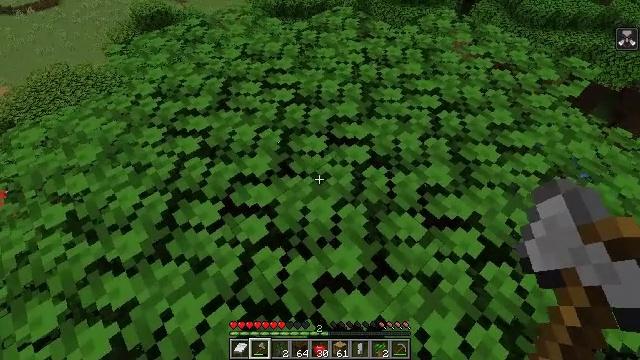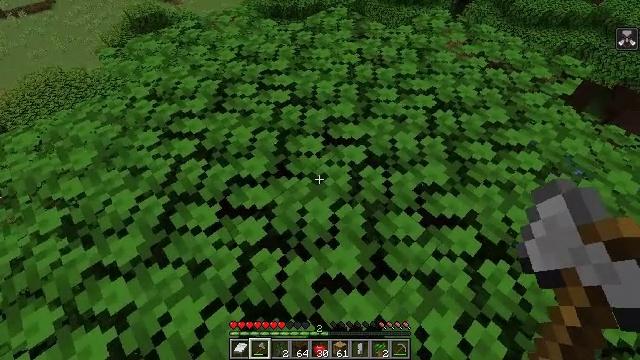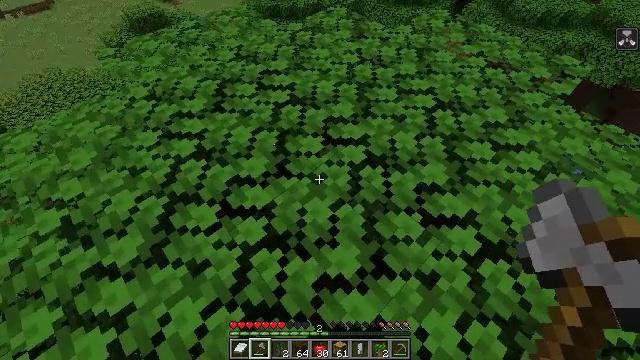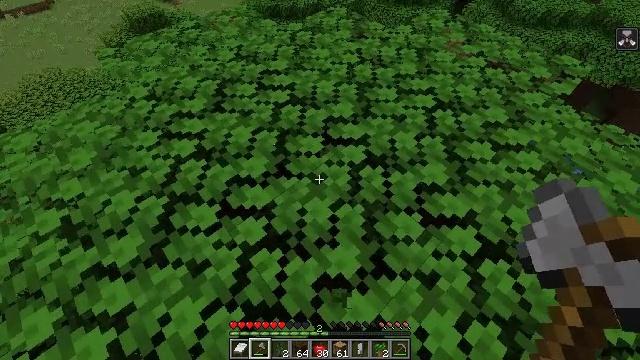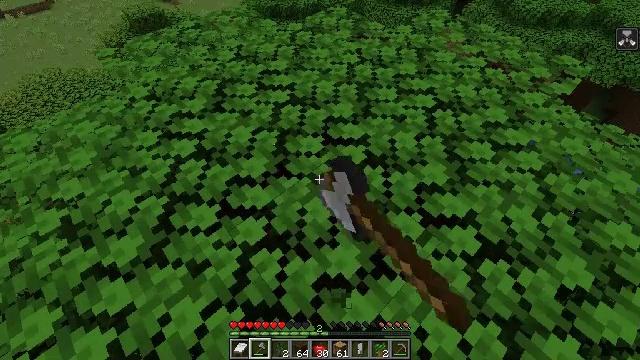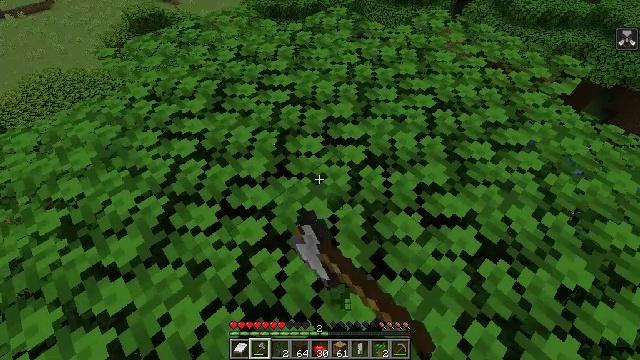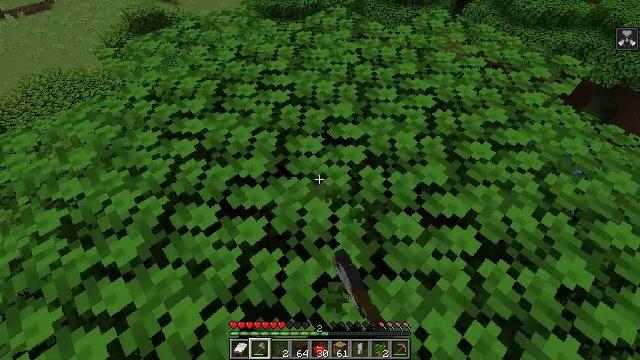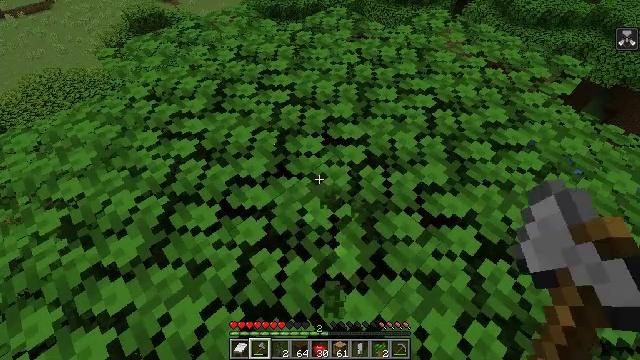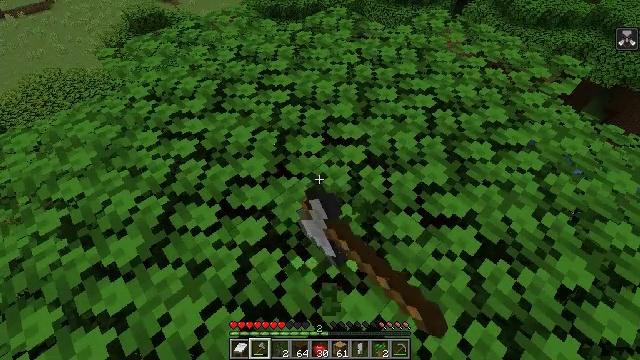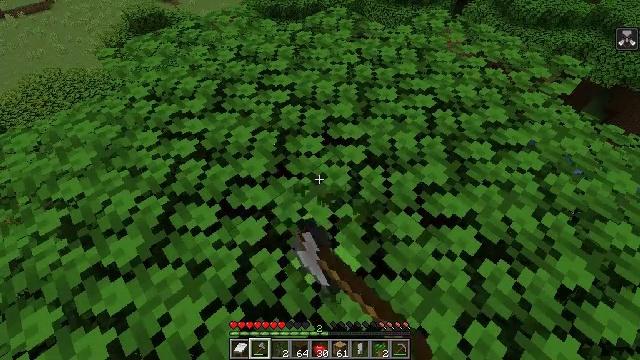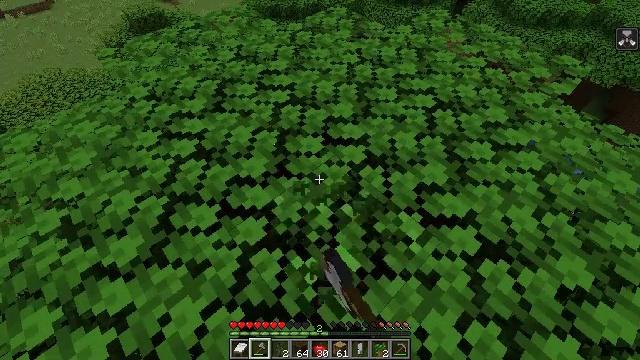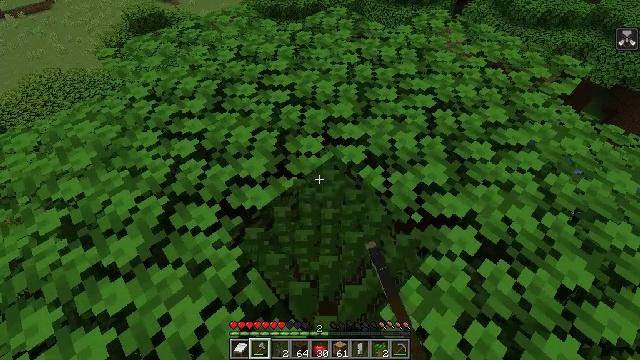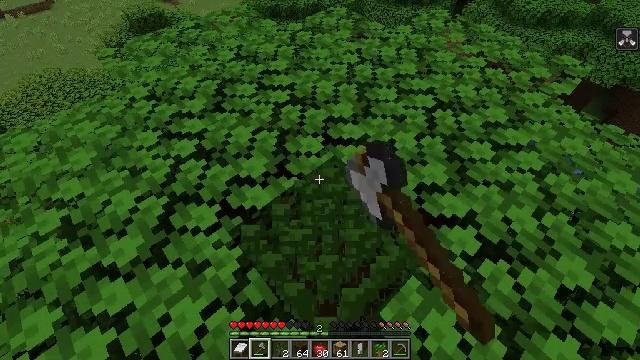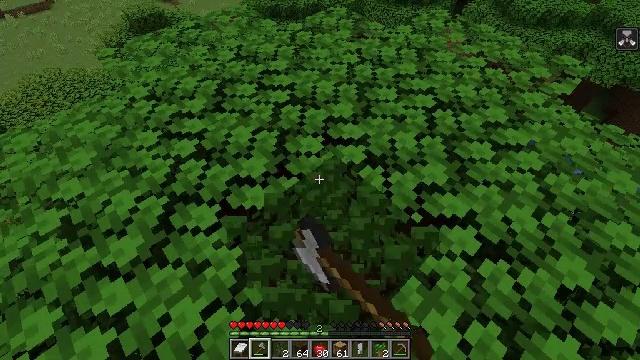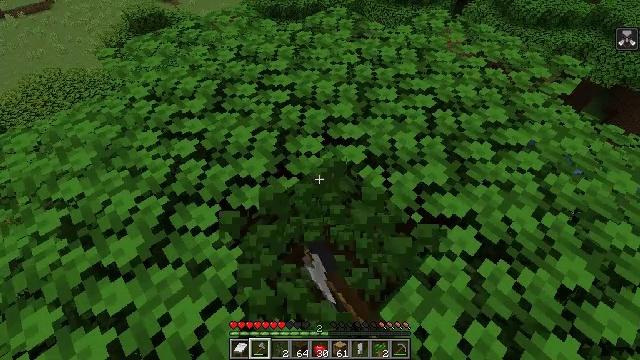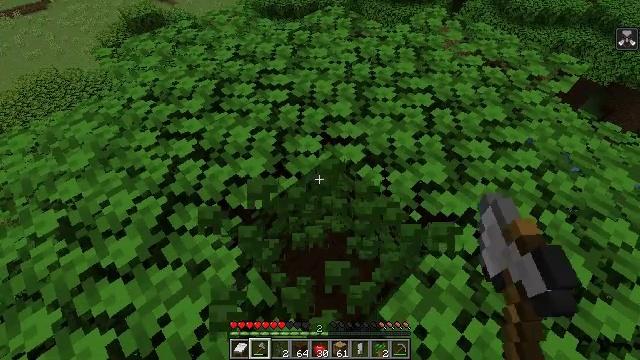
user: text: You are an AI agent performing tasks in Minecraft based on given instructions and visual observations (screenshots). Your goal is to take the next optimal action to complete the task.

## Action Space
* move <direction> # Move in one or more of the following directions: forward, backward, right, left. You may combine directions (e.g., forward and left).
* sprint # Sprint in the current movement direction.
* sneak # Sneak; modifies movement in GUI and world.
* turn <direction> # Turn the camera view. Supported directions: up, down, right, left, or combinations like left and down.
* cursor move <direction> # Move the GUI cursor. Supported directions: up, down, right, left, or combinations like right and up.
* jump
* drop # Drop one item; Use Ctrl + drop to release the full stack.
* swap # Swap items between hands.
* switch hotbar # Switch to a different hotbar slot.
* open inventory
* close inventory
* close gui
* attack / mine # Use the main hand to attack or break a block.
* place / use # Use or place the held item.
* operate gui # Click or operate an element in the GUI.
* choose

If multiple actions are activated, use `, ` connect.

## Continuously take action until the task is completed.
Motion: motion action
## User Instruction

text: Use shears to efficiently mine dark oak leaves.
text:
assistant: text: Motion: turn right
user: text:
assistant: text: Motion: no_op
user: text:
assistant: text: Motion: attack / mine
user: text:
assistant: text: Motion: attack / mine
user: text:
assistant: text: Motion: attack / mine
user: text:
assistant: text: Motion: attack / mine
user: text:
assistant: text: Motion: attack / mine
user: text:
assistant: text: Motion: attack / mine
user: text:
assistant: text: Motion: attack / mine
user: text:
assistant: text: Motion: attack / mine
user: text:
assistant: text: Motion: attack / mine
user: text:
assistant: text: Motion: attack / mine
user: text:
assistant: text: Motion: attack / mine
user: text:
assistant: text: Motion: attack / mine
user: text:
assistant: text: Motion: attack / mine
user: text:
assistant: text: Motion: turn right, attack / mine
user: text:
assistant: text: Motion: turn right, attack / mine
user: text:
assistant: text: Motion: turn right, attack / mine
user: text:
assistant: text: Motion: turn right, attack / mine
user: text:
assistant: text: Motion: attack / mine
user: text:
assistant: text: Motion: attack / mine
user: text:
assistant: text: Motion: attack / mine
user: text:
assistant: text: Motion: attack / mine
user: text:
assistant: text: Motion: attack / mine
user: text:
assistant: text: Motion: attack / mine
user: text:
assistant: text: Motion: attack / mine
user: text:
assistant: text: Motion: turn left, attack / mine
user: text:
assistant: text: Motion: turn left, attack / mine
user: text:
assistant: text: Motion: turn left, attack / mine
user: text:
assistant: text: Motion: turn left, attack / mine